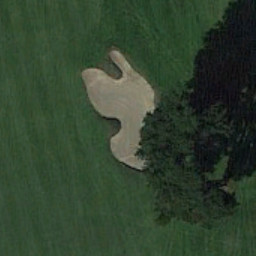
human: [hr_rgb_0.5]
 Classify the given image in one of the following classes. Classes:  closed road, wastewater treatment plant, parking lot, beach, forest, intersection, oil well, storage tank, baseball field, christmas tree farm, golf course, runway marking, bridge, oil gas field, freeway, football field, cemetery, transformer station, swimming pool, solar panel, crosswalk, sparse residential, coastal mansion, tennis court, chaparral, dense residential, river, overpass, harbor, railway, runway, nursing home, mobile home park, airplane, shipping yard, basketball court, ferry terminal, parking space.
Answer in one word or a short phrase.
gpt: golf course